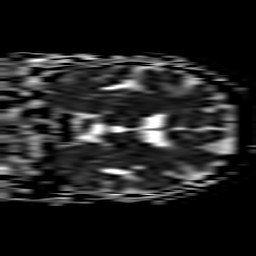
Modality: ADC
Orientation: coronal
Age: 76
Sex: male
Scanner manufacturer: philips
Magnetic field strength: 3 T
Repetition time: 3.204 s
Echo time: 0.076 s